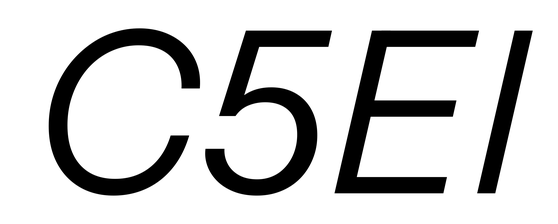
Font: InstrumentSans-Italic_Italic